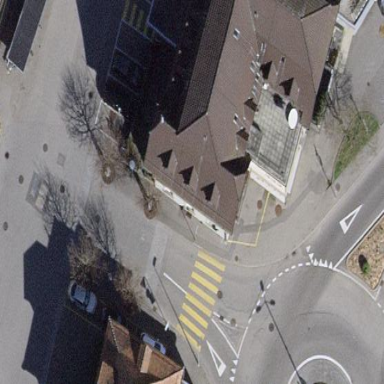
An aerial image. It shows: Part of building.